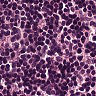
Metastatic tissue present: no